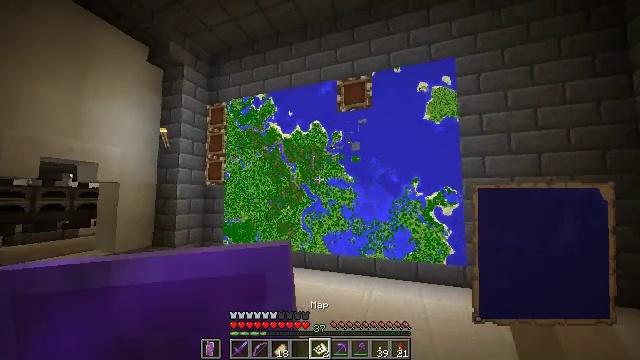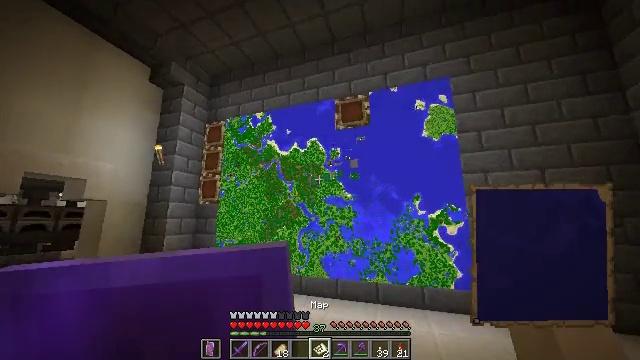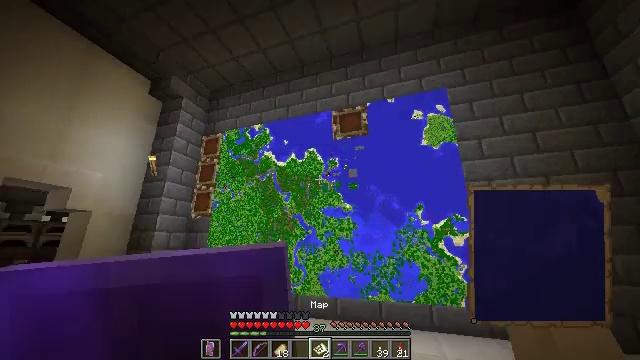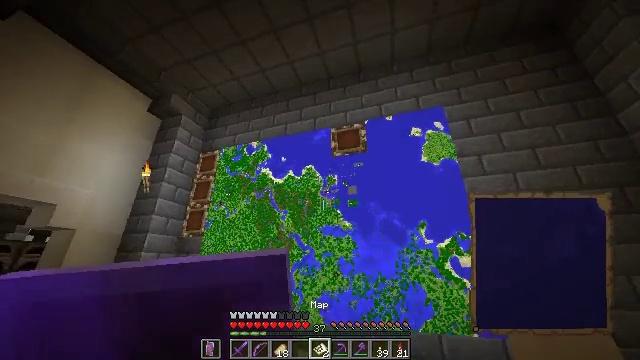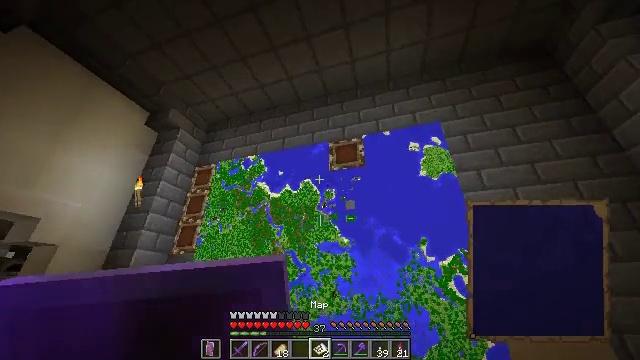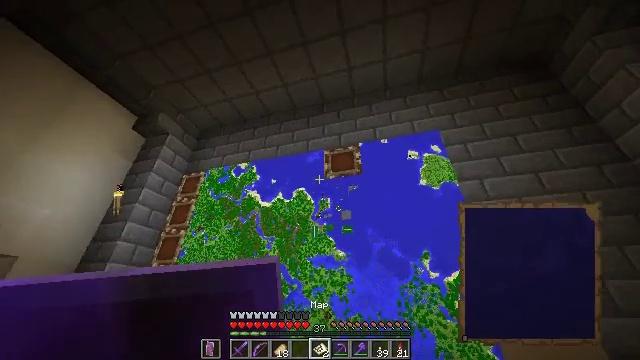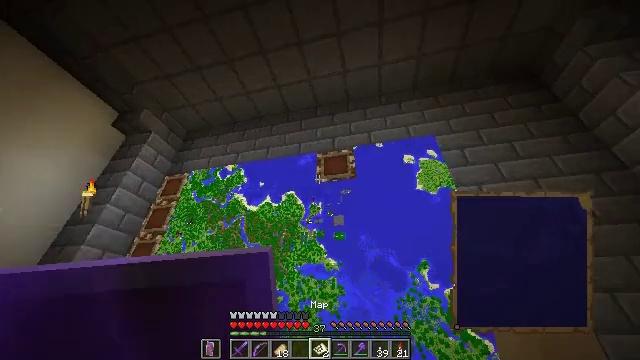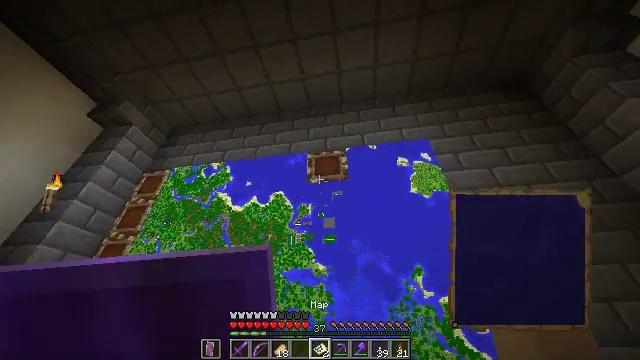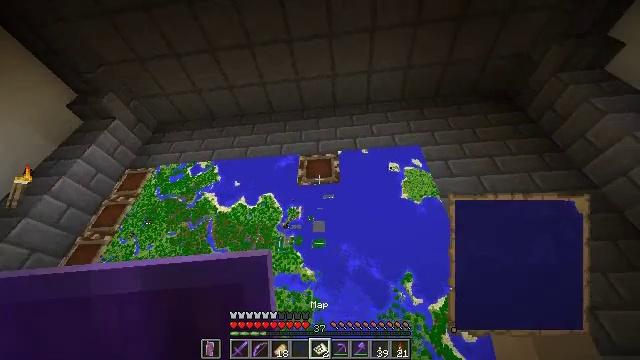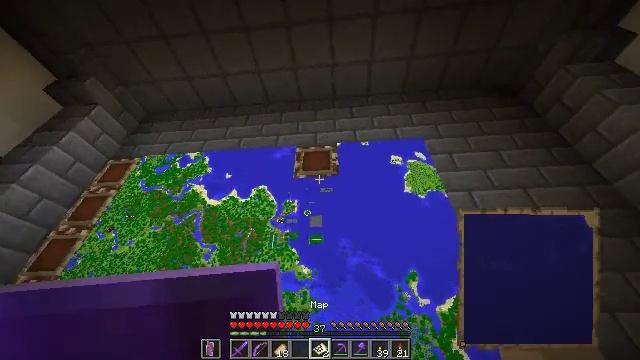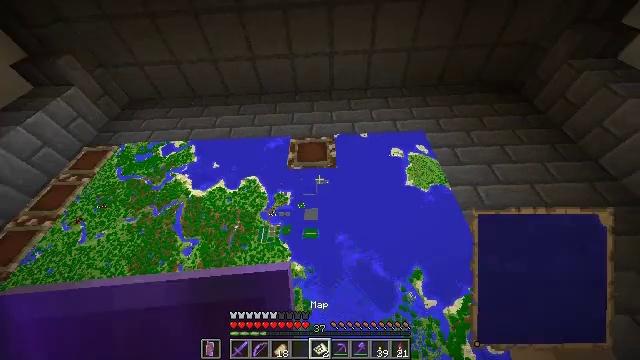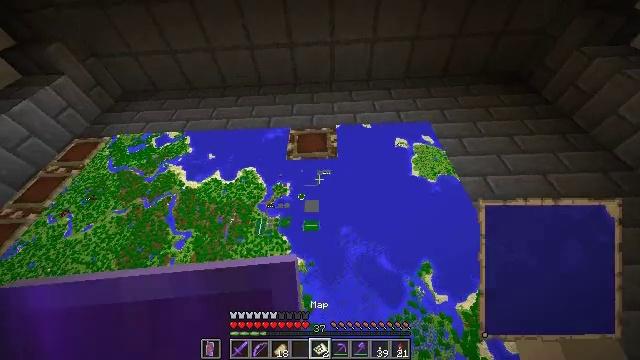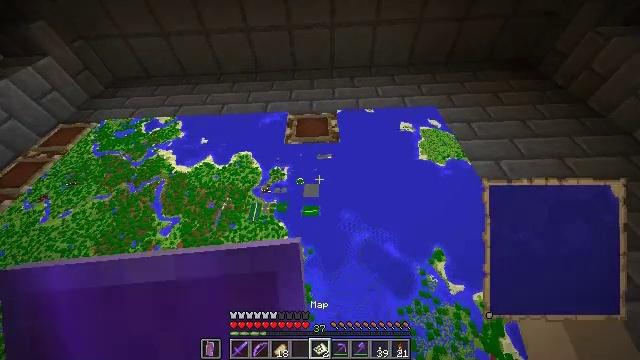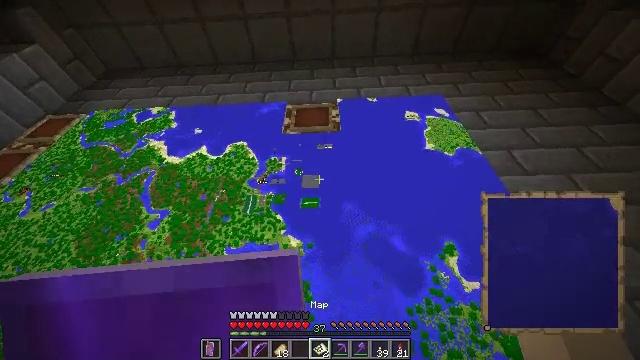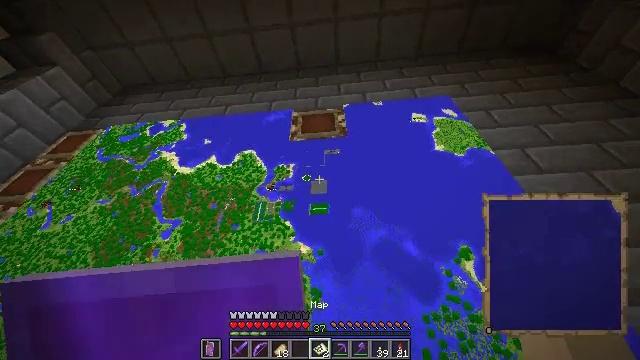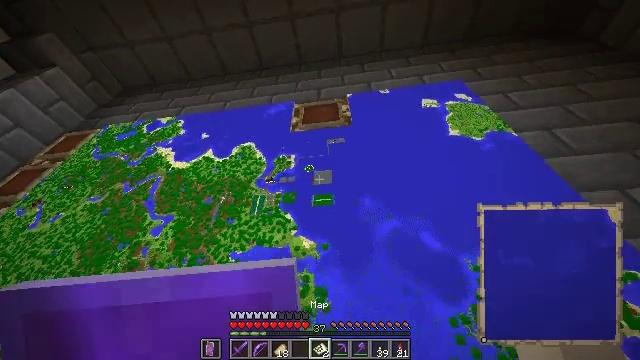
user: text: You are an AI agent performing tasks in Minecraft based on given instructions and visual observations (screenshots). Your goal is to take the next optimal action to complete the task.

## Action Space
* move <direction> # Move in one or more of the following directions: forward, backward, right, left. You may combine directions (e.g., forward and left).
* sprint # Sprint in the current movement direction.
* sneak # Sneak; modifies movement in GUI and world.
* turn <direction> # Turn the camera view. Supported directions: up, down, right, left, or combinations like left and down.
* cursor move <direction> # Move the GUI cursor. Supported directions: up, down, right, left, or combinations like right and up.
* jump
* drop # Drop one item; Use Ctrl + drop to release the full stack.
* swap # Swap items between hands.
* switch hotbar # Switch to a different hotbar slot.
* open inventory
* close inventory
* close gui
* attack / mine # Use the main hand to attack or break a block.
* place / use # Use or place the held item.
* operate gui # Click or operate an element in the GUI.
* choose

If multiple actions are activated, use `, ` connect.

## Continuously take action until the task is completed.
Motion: motion action
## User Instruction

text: Open the crafting grid to craft the filled map.
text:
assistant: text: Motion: move forward, sprint, turn up
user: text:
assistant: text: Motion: move forward, sprint, turn up
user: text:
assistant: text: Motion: move forward, sprint, turn up
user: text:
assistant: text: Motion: move forward, sprint, turn up
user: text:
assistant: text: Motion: move forward, sprint, turn right and up
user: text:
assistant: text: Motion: move forward, sprint, turn right and up
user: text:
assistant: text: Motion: move forward, sprint, turn right and up
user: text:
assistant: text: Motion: move forward, sprint, turn right and up
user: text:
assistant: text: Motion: move forward, sprint, turn right
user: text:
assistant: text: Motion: move forward, sprint, turn right and up
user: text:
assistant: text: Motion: move forward, sprint
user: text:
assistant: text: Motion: move forward, sprint
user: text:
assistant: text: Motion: move forward, sprint
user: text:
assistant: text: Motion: move forward, turn left and up
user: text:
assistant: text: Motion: turn left and up
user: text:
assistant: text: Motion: turn left and up
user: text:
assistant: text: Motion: turn up
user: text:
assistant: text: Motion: turn right and up
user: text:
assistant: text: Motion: no_op
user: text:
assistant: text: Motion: jump
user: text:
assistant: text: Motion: jump
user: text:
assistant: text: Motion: jump
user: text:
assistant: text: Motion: jump
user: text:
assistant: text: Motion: jump
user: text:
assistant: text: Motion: jump
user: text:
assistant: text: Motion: use / place, jump
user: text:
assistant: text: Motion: use / place, jump
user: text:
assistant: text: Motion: use / place, jump
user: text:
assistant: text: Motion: use / place
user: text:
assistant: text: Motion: no_op